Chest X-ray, AP view. Patient: 64 years old, sex M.
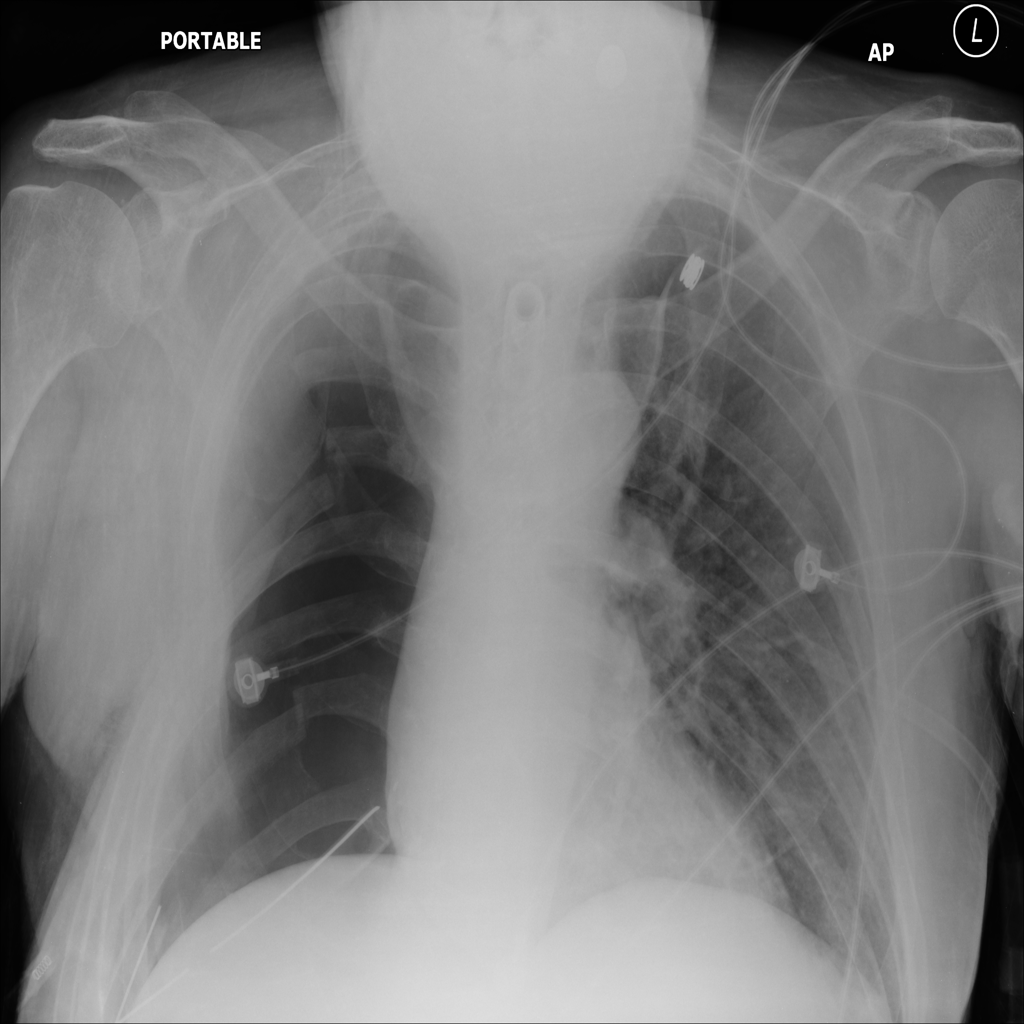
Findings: No Finding